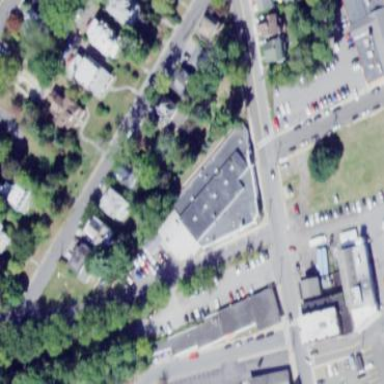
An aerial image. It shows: Car repair shop located in building.